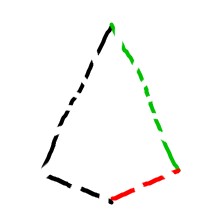
Shape: kite